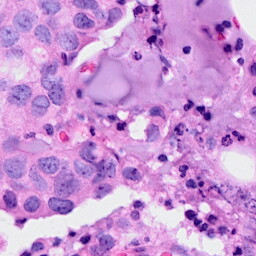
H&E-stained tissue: Breast